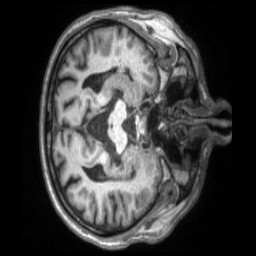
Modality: T1w
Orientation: axial
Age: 65
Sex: male